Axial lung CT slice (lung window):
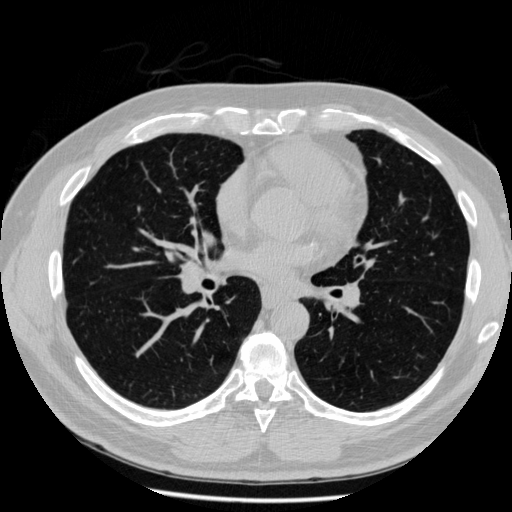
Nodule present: no